Question: I am novice in android development. I am trying to align my page elements vertically, but unable to do that. I don't know, how I can use front-end layout control in Java.
My main.xml file is as follows:
'''
<LinearLayout xmlns:android="http://schemas.android.com/apk/res/android"
xmlns:tools="http://schemas.android.com/tools"
android:layout_width="match_parent"
android:layout_height="match_parent"
android:paddingLeft="@dimen/activity_horizontal_margin"
android:paddingRight="@dimen/activity_horizontal_margin"
android:paddingTop="@dimen/activity_vertical_margin"
android:paddingBottom="@dimen/activity_vertical_margin"
tools:context=".MainActivity">
<!--<View-->
<!--android:layout_width="wrap_content"-->
<!--android:layout_height="30dip"/>-->
<TextView
android:text="@string/getVerse"
android:layout_width="wrap_content"
android:layout_height="100dip"
android:textSize="@dimen/header"
android:layout_gravity="center_horizontal"
/>
<!--<View-->
<!--android:layout_width="wrap_content"-->
<!--android:layout_height="20dip"-->
<!--/>-->
<EditText
android:layout_width="wrap_content"
android:layout_height="wrap_content"
android:layout_gravity="center_horizontal"
android:textSize="@dimen/questionSize"
android:hint="@string/questionHint"
/>
<!--<View-->
<!--android:layout_width="wrap_content"-->
<!--android:layout_height="25dip"-->
<!--/>-->
<Button
android:layout_width="wrap_content"
android:layout_height="wrap_content"
android:layout_gravity="center_horizontal"
android:textSize="@dimen/buttonTextSize"
android:text="@string/buttonText">
</Button>
</LinearLayout>
'''
The page looks like:

Please help me!!!
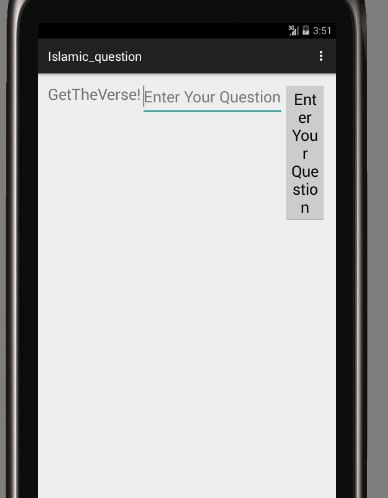
Answer: Just use 'android:orientation="vertical"' attribute in your 'LinearLayout'. You are getting the elements aligned 'Horizontally' as this is the default provided by android.
The code after doing so is shown below :
'''
<LinearLayout xmlns:android="http://schemas.android.com/apk/res/android"
xmlns:tools="http://schemas.android.com/tools"
android:orientation="vertical"
android:layout_width="match_parent"
android:layout_height="match_parent"
android:paddingLeft="@dimen/activity_horizontal_margin"
android:paddingRight="@dimen/activity_horizontal_margin"
android:paddingTop="@dimen/activity_vertical_margin"
android:paddingBottom="@dimen/activity_vertical_margin"
tools:context=".MainActivity">
<!--<View-->
<!--android:layout_width="wrap_content"-->
<!--android:layout_height="30dip"/>-->
<TextView
android:text="@string/getVerse"
android:layout_width="wrap_content"
android:layout_height="100dip"
android:textSize="@dimen/header"
android:layout_gravity="center_horizontal"
/>
<!--<View-->
<!--android:layout_width="wrap_content"-->
<!--android:layout_height="20dip"-->
<!--/>-->
<EditText
android:layout_width="wrap_content"
android:layout_height="wrap_content"
android:layout_gravity="center_horizontal"
android:textSize="@dimen/questionSize"
android:hint="@string/questionHint"
/>
<!--<View-->
<!--android:layout_width="wrap_content"-->
<!--android:layout_height="25dip"-->
<!--/>-->
<Button
android:layout_width="wrap_content"
android:layout_height="wrap_content"
android:layout_gravity="center_horizontal"
android:textSize="@dimen/buttonTextSize"
android:text="@string/buttonText">
</Button>
</LinearLayout>
'''
Hope this Helps!